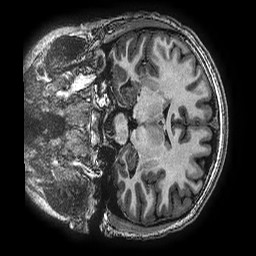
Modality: T1w
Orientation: coronal
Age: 15
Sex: female
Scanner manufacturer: ge
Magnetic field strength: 3 T
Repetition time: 0.00766 s
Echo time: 0.003476 s